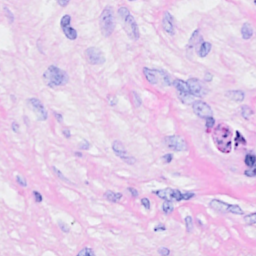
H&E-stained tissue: Breast